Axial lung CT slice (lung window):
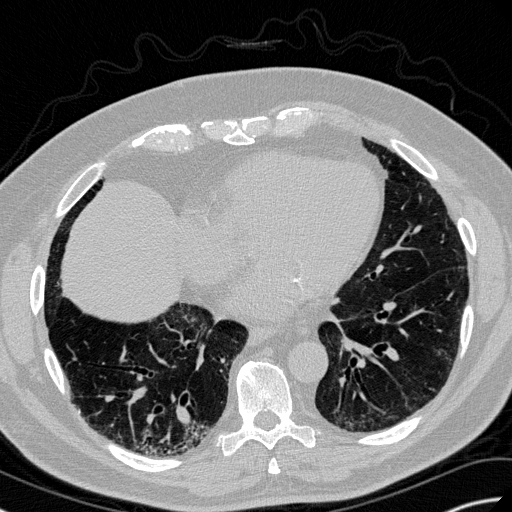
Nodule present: no